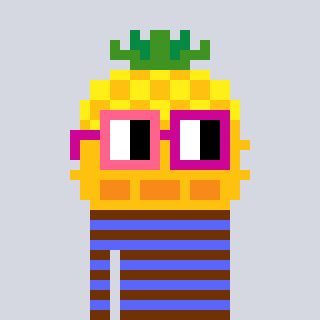
a pixel art character with square pink and red glasses, a pineapple-shaped head and a purple-colored body on a cool background